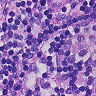
Metastatic tissue present: no